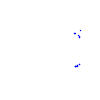
Particle: kaon